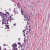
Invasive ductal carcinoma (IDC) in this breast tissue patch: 0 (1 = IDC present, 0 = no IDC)